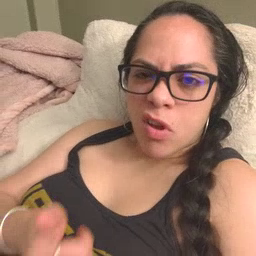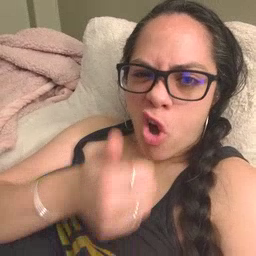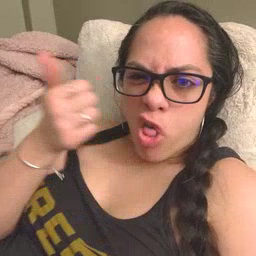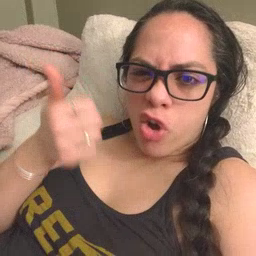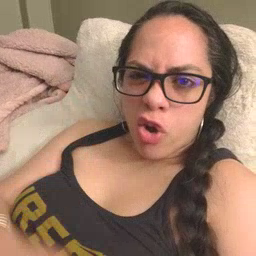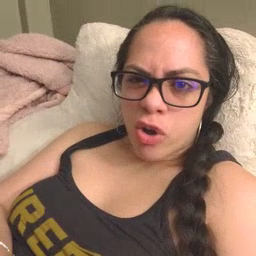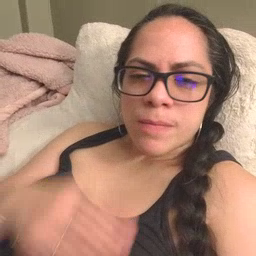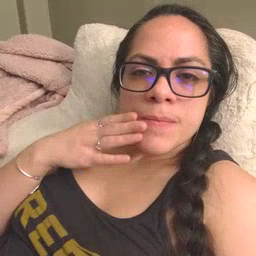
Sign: another